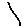
Label: line